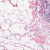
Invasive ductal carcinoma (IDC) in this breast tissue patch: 0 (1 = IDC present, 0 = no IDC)